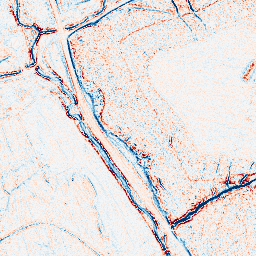
Category: edge_preserving
Decomposition family: anisotropic_diffusion
Decomposition parameters: iterations: 5
kappa: 50
gamma: 0.15
Upsampling method: regularized
Upsampling parameters: scale: 2
lambda_reg: 0.01
Upsampling scale: 2